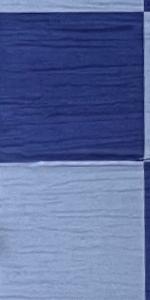
Label: Empty